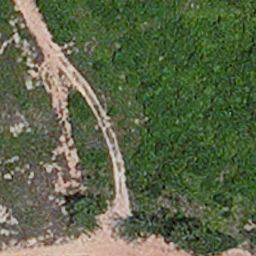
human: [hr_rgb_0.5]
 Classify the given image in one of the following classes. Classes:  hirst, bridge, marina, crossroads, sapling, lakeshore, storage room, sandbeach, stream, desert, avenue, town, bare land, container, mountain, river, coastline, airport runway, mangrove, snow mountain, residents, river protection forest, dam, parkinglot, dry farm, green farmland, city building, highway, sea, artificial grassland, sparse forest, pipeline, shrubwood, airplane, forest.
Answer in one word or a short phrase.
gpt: avenue